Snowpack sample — Loveland Pass, Silver Plume, Colorado, USA (2/11/26, 12:00 PM MST)
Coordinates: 39.663, -105.886
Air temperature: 35 °F
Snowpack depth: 82 cm
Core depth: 40 cm
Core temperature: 23 °F
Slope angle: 13°, slope face: 12°
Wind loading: high
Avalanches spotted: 1
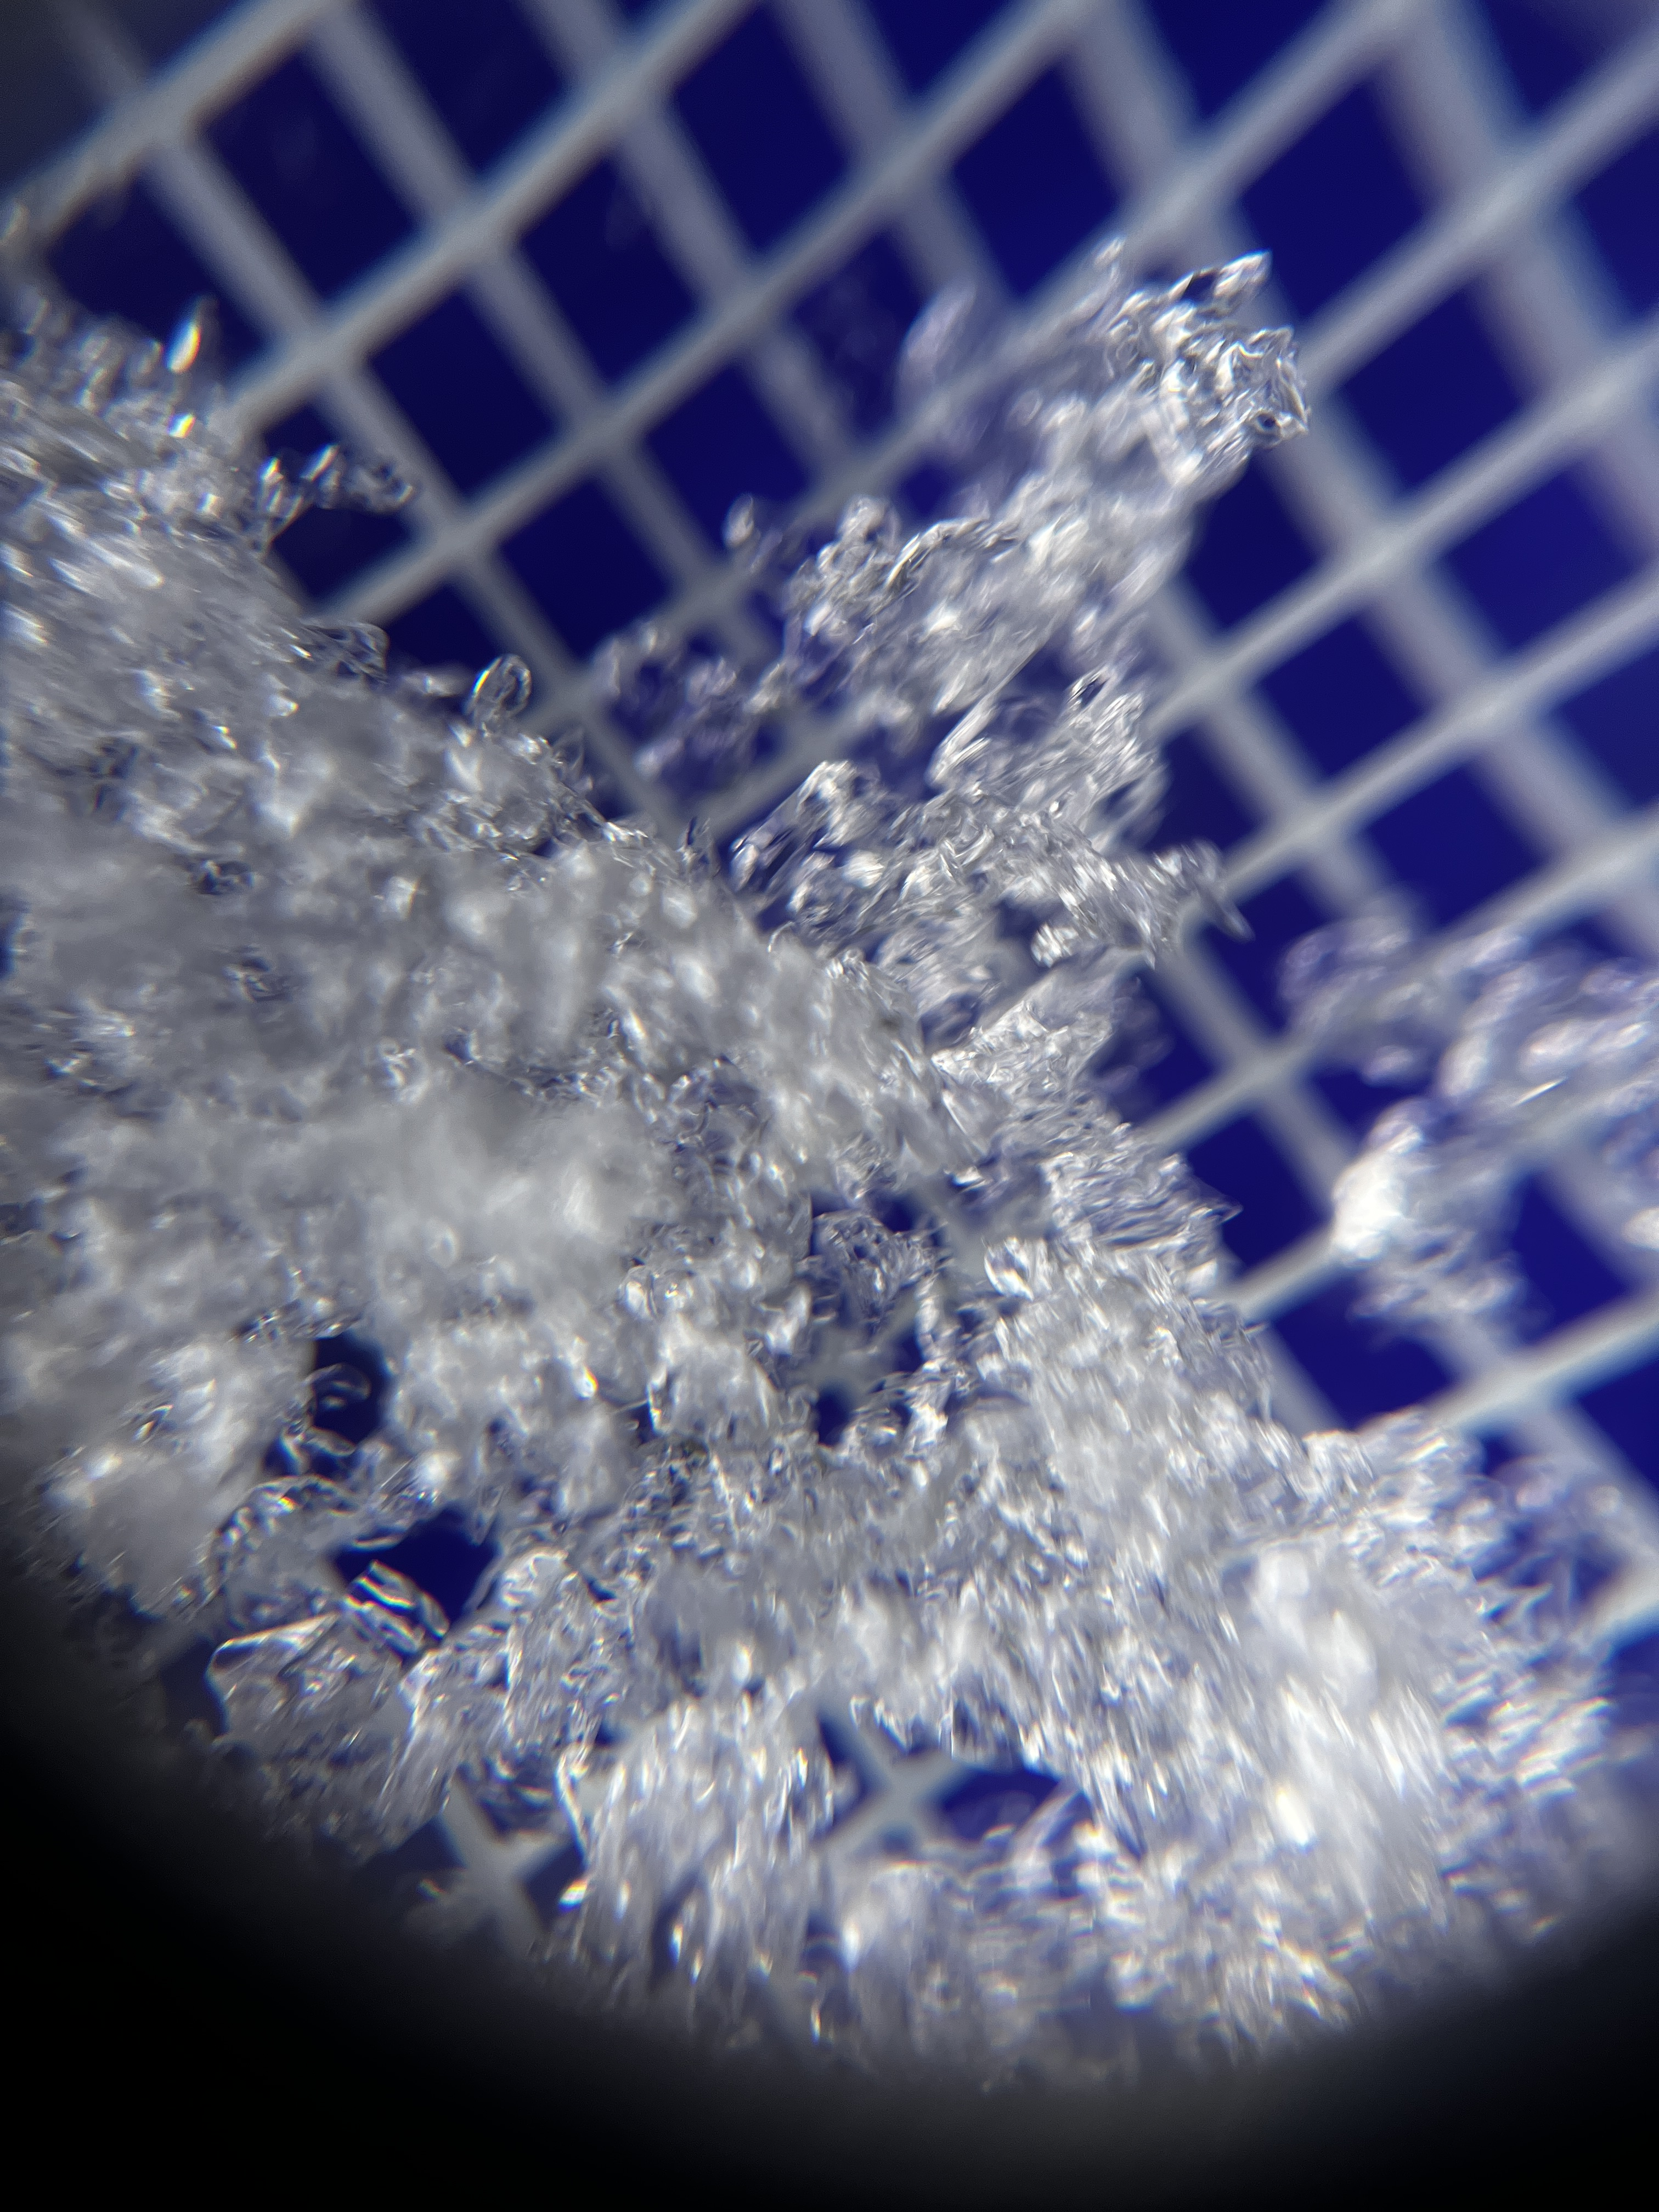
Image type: magnified_profile
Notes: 1 small avalanche spotted on the north side of the bowl, lots of wind loading